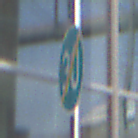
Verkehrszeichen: EndeMindestgeschwindigkeit
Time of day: MorningAfternoon
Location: Outdoor (Urban)
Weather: PartlyCloudy
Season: NotSpecified
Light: Natural